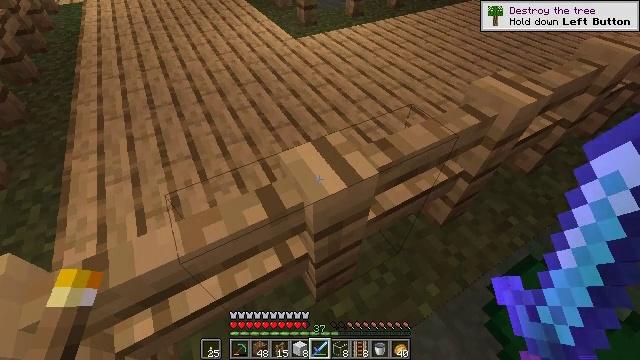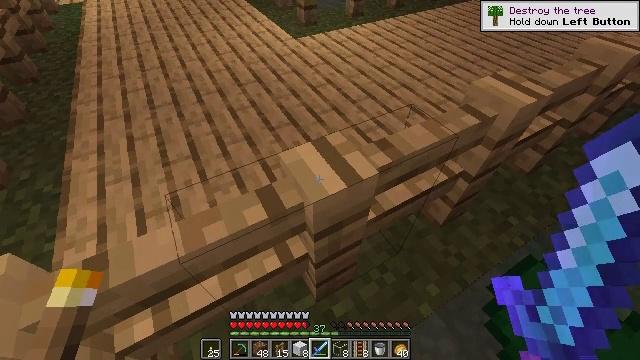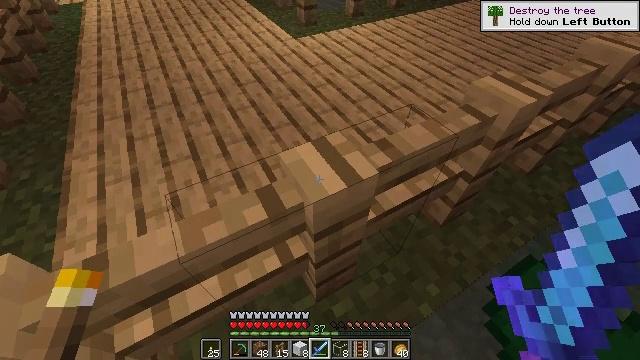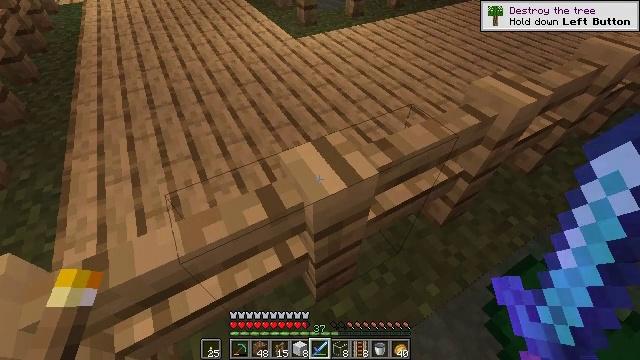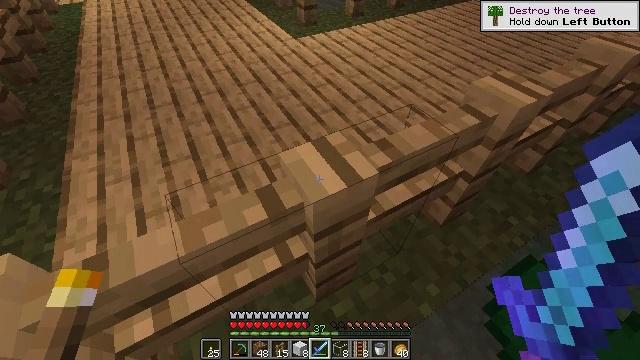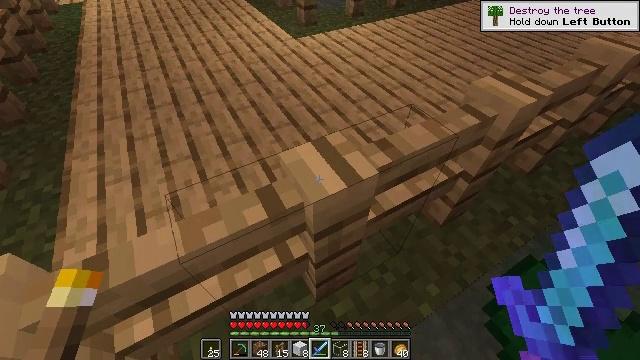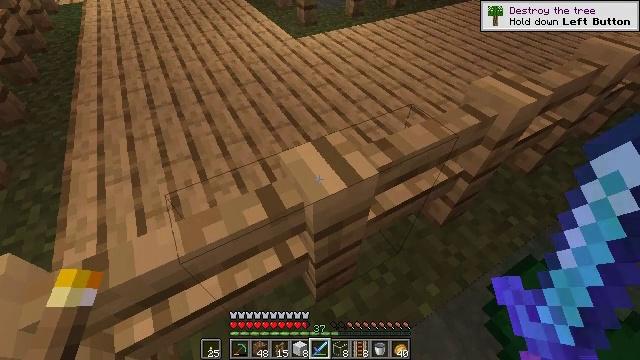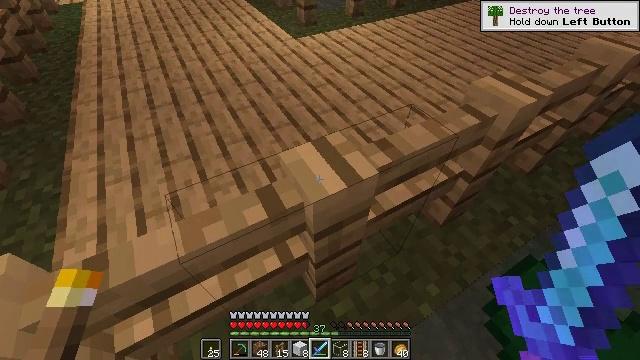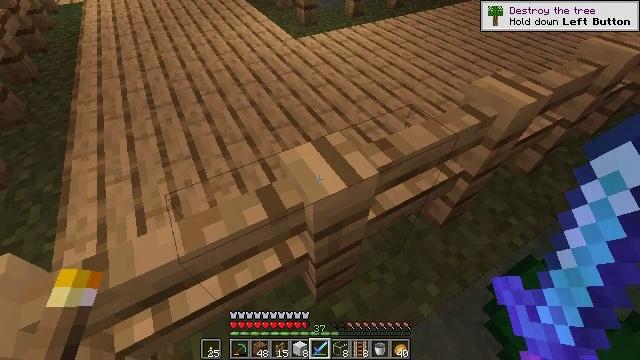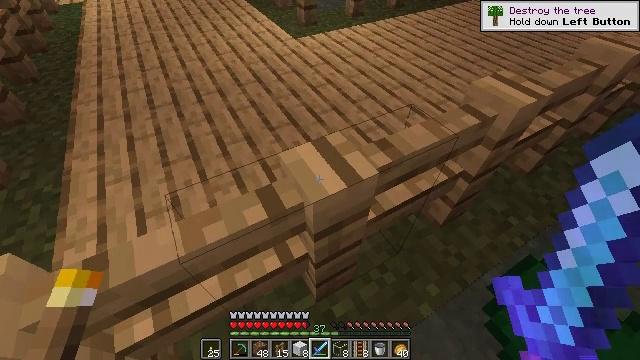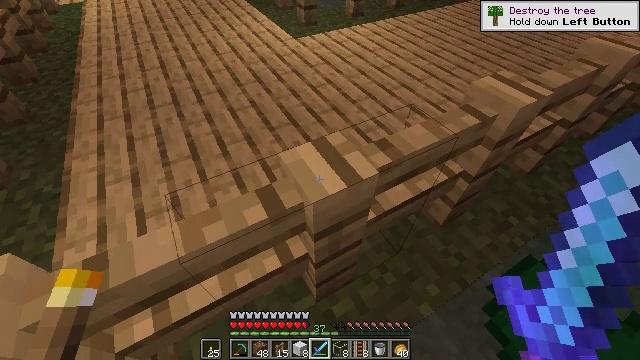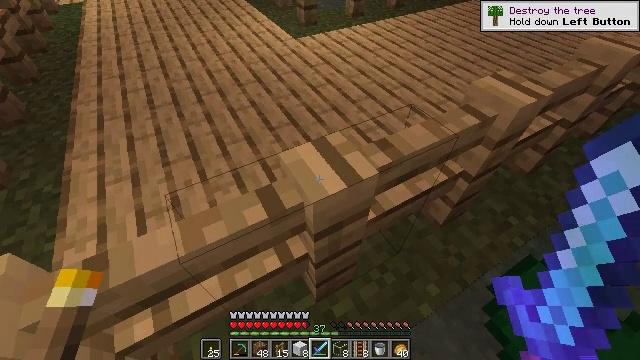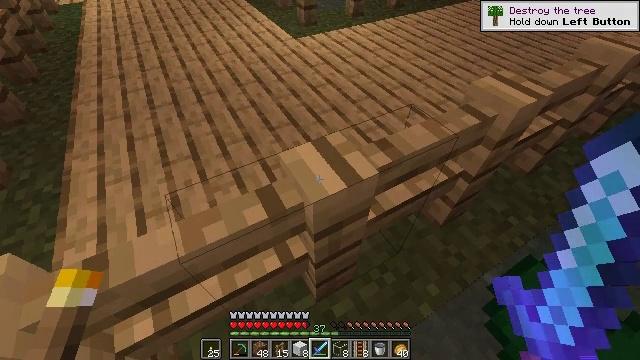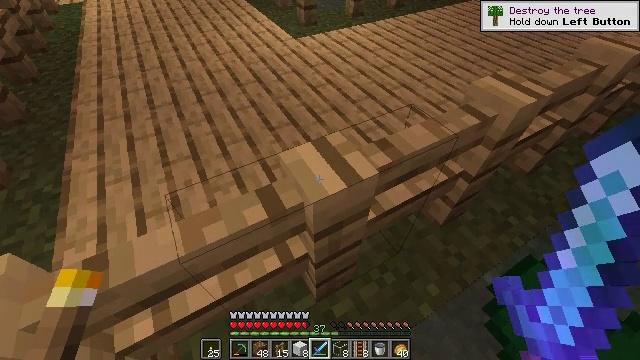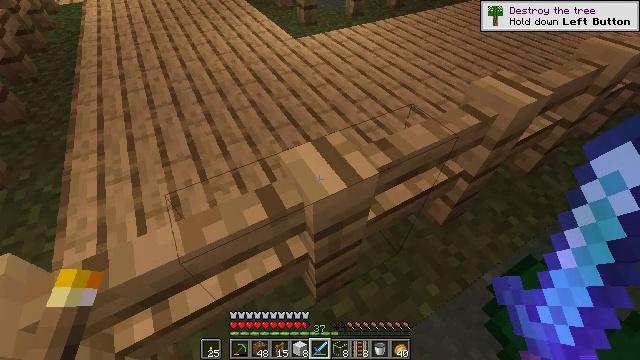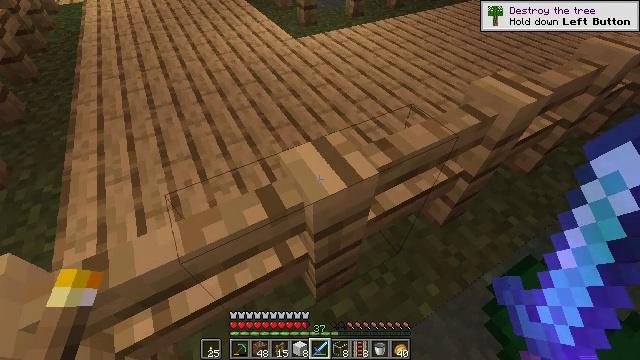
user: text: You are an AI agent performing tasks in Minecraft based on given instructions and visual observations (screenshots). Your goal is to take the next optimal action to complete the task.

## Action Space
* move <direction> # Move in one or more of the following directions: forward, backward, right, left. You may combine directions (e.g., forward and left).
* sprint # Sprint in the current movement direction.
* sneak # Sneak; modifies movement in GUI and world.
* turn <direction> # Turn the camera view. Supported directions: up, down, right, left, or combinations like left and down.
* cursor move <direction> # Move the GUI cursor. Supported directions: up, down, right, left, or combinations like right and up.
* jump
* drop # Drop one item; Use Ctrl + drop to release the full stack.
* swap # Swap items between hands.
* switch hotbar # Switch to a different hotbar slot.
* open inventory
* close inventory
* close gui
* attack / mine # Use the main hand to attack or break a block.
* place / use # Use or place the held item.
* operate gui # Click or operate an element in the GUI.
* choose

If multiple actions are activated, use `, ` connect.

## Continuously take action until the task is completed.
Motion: motion action
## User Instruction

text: Gather the oak fence pieces.
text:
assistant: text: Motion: no_op
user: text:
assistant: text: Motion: no_op
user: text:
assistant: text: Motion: no_op
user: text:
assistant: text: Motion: no_op
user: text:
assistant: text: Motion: no_op
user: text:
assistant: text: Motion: no_op
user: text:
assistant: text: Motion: no_op
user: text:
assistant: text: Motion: no_op
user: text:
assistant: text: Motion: no_op
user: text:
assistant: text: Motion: no_op
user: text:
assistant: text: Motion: no_op
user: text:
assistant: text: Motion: no_op
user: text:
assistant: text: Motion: no_op
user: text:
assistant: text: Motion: no_op
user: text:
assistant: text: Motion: no_op
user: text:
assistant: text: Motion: no_op
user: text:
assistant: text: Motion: no_op
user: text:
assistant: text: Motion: no_op
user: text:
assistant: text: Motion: no_op
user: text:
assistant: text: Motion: no_op
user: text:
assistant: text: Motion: no_op
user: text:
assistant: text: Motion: no_op
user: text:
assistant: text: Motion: no_op
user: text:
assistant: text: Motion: no_op
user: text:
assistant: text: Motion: no_op
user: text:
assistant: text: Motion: no_op
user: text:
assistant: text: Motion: open inventory
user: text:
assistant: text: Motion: open inventory
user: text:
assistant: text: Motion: open inventory
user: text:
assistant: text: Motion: no_op